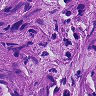
Metastatic tissue present: yes